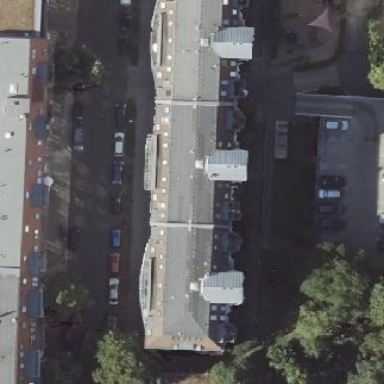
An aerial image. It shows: View of apartment building.